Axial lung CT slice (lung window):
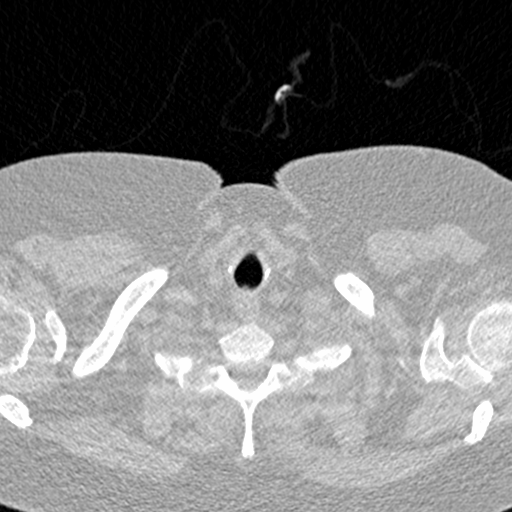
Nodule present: no